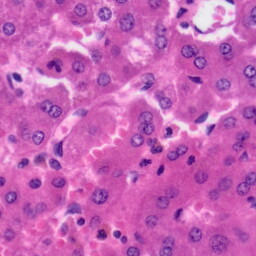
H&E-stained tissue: Liver